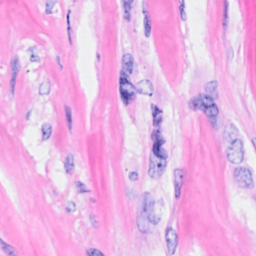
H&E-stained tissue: Breast